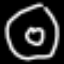
Label: donut